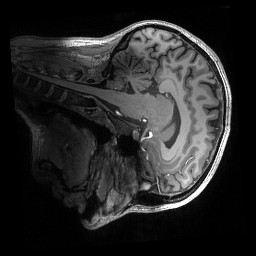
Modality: T1w
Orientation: sagittal
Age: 23
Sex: female
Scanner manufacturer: siemens
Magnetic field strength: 6.98 T
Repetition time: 2.53 s
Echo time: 0.00176 s